Question: I made a 'doubleYScale' plot:
'''
library(lattice)
library(latticeExtra)
# Some data
foo <- list(x = 1:100, y = cumsum(rnorm(100)))
obj1 <- xyplot(y~ x, data=foo,xlab=list(cex=1.2),
main="TOtalProduktion VS SummaSkulder/TotaltKapital i procent",
type = c("l","g"),col="black",
lty=1,key = simpleKey(col=c('black'),
text=c("Produktion"),cex=1.2,points=FALSE, lines=TRUE),
scales=list(x=list(rot=90,tick.number=25,
cex=1,axs="r")))
obj2 <- xyplot(y^2 ~ x,data= foo ,type = "o",col="black",
lty=9,key = simpleKey(col=c('black'),
text=c("Summa.skulder"),cex=1.2,lines=FALSE,points= TRUE))
doubleYScale(obj1, obj2, add.ylab2 = TRUE)
'''

The 'problem' is that I cant manage to change the text size of the y-axic labels ('y' and 'y^2' text, I want to make it larger). It is no problem to change it if I only plot 'obj1' or 'obj2' separately, but it doesn't work for 'doubleYScale'...
I can on the other hand change the size of numbers on the y-axices with:
'''
trellis.par.set(axis.text=list(cex=1))
'''
Any suggestions? I can't manage to find a way :(
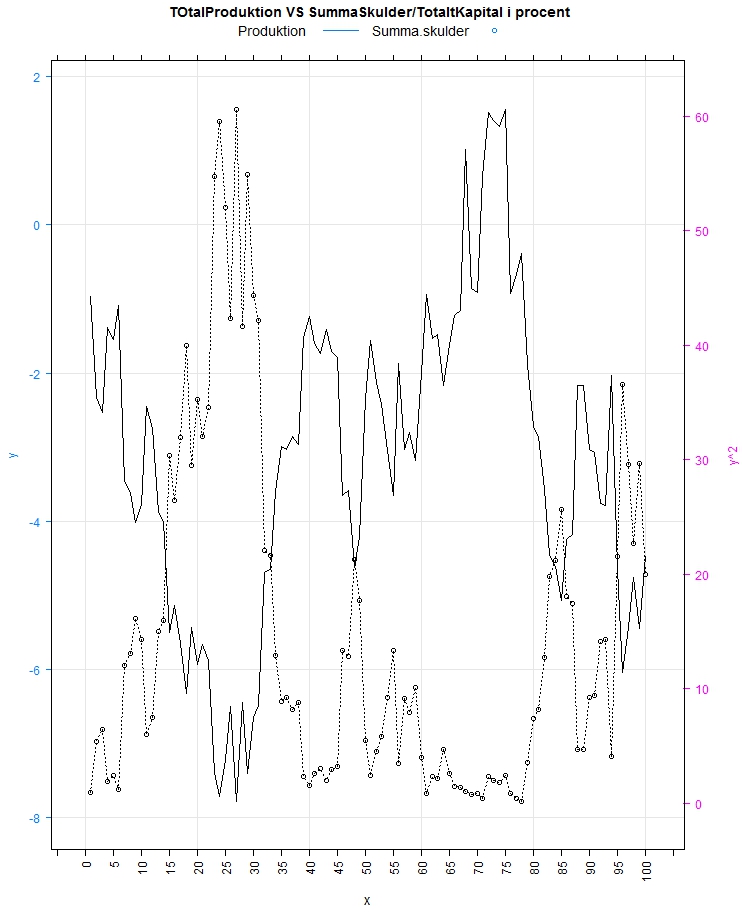
Answer: '''
library(grid)
## the text size of the 2 y-axic labels
grid.edit(gPath='GRID.text',grep=T,global=T,gp =gpar(cex=3))
'''
If you want to set different axis sizes
'''
grobs <- sapply(grid.get(gPath='GRID.text',grep=T,global=T),'[')['name',]
grid.edit(gPath=grobs[[1]],gp =gpar(cex=2))
grid.edit(gPath=grobs[[2]],gp =gpar(cex=1.5))
'''